Interaction volume radius: 5 \u00c5
Interaction volume height: 15 \u00c5
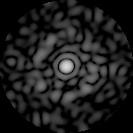
Disorder parameter: 0.81